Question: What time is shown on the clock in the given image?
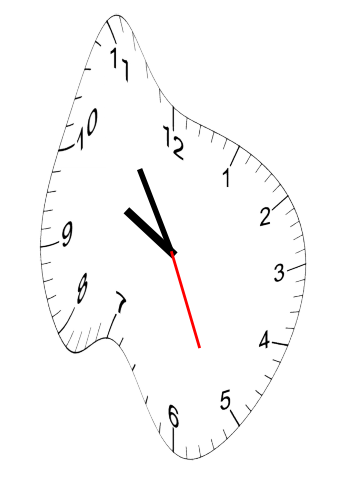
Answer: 09:54:26